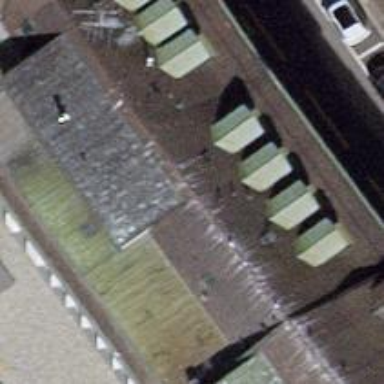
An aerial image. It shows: Beauty shop.